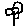
Label: flower